Field crop: tomato
Growth stage: 2
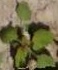
Species: solanum